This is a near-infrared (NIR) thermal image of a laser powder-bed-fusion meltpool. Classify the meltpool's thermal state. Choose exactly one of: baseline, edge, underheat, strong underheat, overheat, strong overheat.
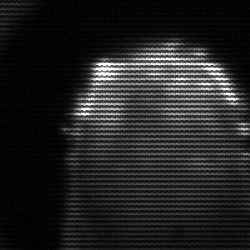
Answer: strong underheat